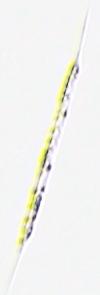
Label: Rhizosolenia